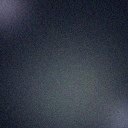
Screen state: off